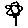
Label: flower